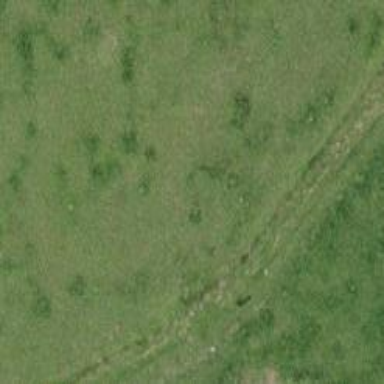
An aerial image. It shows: Track with grade 3 surface.